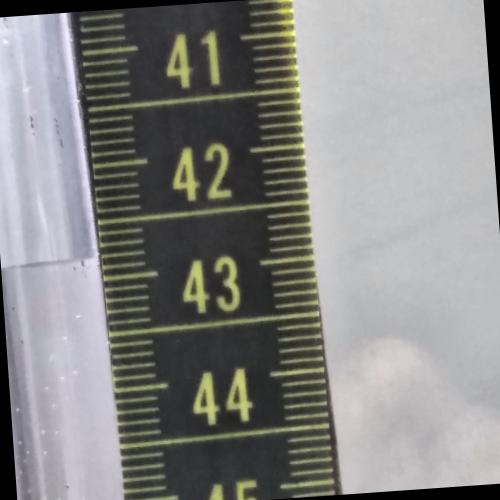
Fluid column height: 42.8 cm